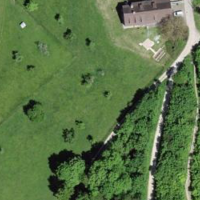
EUNIS habitat code: 25
Species observed at this site:
Lamium galeobdolon